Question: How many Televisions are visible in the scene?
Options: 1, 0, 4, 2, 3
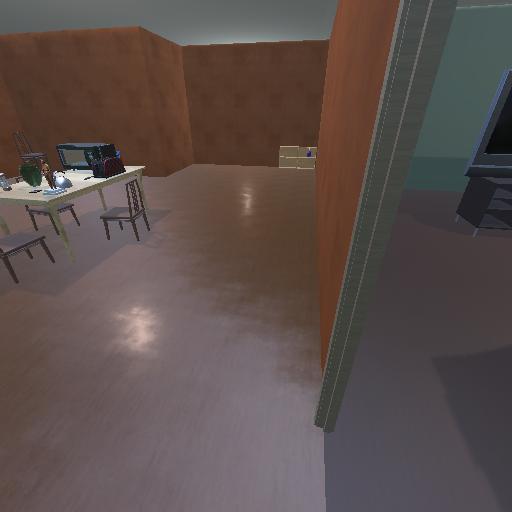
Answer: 1